【题型】证明题　【知识点】立体几何　【难度】medium
如图，点 \(D\) 是以 \(AB\) 为直径的半圆上的动点，已知 \(AB = BC = 3\)，且 \(BC \perp\) 平面 \(ABD\)。

\vspace{0.5cm}

\noindent
(1) 证明：平面 \(BCD \perp\) 平面 \(ACD\)；\\
(2) 若点 \(E\) 满足 \(\overrightarrow{CE} = 2\overrightarrow{EA}\)，当三棱锥 \(C-ABD\) 的体积取得最大值时，求平面 \(BED\) 与平面 \(AEB\) 所成的锐二面角的余弦值。
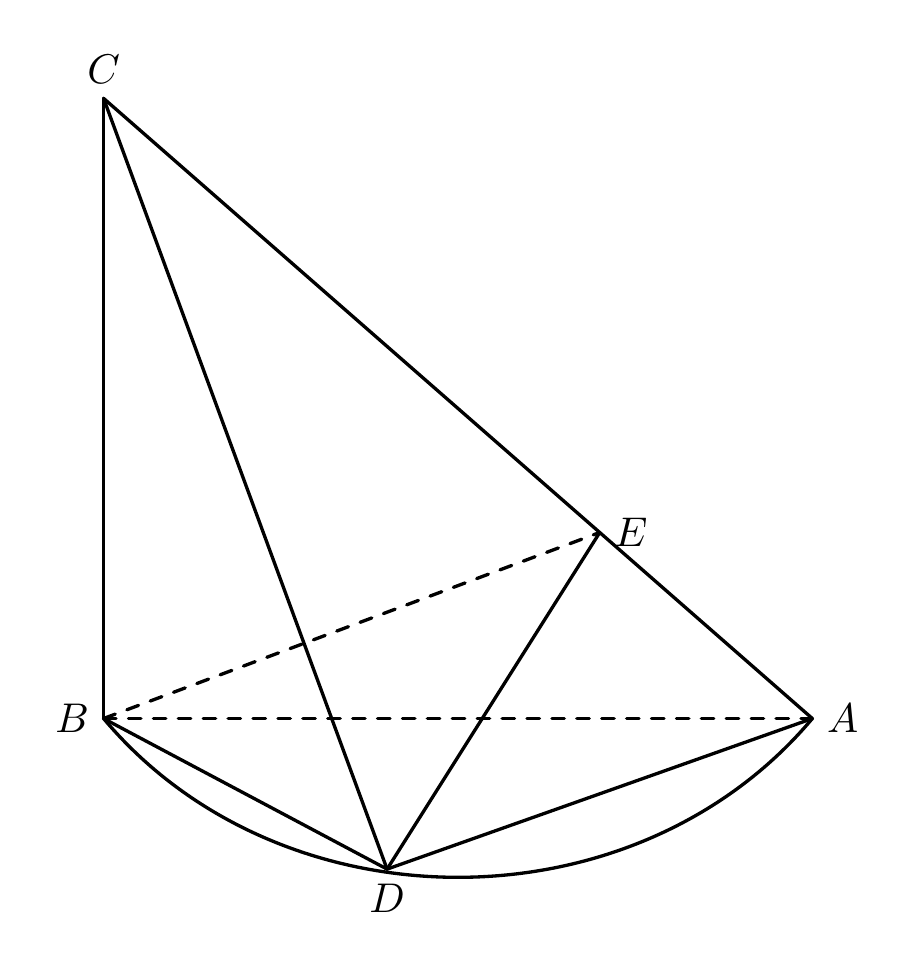
【解答】
\textbf{【详解】}

\vspace{0.3cm}
\noindent
(1) 证明：因为 \(BC \perp\) 平面 \(ABD\)，\(AD \subset\) 平面 \(ABD\)，所以 \(BC \perp AD\)，\\
因为 \(AB\) 为半圆的直径，所以 \(AD \perp BD\)，\\
因为 \(BC \cap BD = B\)，\(BC, BD \subset\) 平面 \(BCD\)，所以 \(AD \perp\) 平面 \(BCD\)，\\
因为 \(AD \subset\) 平面 \(ACD\)，所以平面 \(BCD \perp\) 平面 \(ACD\)。

\vspace{0.3cm}
\noindent
(2) \textbf{方法1：}
\[
V_{C-ABD} = \frac{1}{6}AD \cdot BD \cdot 3 \le \frac{1}{4}(AD^2 + BD^2) = \frac{9}{4},
\]
当且仅当 \(AD = BD\) 时等号成立。\\
设圆心为 \(O\)，连接 \(OD\)，在平面 \(ABD\) 上过 \(O\) 作 \(OF \perp BE\)，连接 \(DF\)，在平面 \(ABE\) 上过 \(E\) 作 \(EG \perp AB\)，如图所示。

\vspace{0.3cm}

\noindent
因为 \(AO = BO\)，\(AD = BD\)，所以 \(DO \perp AB\)，\\
因为 \(BC \perp\) 平面 \(ABD\)，\(BC \subset\) 平面 \(ABC\)，所以平面 \(ABC \perp\) 平面 \(ABD\)，\\
因为 \(DO \subset\) 平面 \(ABD\)，平面 \(ABC \cap\) 平面 \(ABD = AB\)，所以 \(DO \perp\) 平面 \(ABC\)，\(BE \subset\) 平面 \(ABC\)，\\
则 \(DO \perp BE\)，\(OF\)，\(DO \cap OF = O\)，\(DO, OF \subset\) 平面 \(DOF\)，所以 \(BE \perp\) 平面 \(DOF\)，而 \(DF \subset\) 平面 \(DOF\)，\\
于是 \(BE \perp DF\)，所以 \(\angle DFO\) 为平面 \(BED\) 与平面 \(AEB\) 的夹角，\\
在平面 \(ABC\) 上，\(EG \parallel BC\)，有 \(\frac{EG}{BC} = \frac{AE}{AC} = \frac{AG}{AB}\)，得 \(EG = AG = 1\)，\(BG = 2\)，\\
\(\triangle BOF \sim \triangle BEG\)，有 \(\frac{OF}{EG} = \frac{BO}{BE}\)，得 \(OF = \frac{3\sqrt{5}}{10}\)，\\
则 \(\tan \angle DFO = \frac{DO}{OF} = \sqrt{5}\)，\(\cos \angle DFO = \frac{\sqrt{6}}{6}\)，\\
平面 \(BED\) 与平面 \(AEB\) 所成锐角的余弦值为 \(\frac{\sqrt{6}}{6}\)。

\vspace{0.3cm}
\noindent
\textbf{方法2：}\\
据（1）知，\(BC \perp\) 面 \(ABD\)，
\[
V_{C-ABD} = \frac{1}{3}BC \cdot S_{ABD} = \frac{1}{2}BD \cdot AD \le \frac{1}{4}(BD^2 + AD^2) = \frac{1}{4}AB^2 = \frac{9}{4},
\]
当 \(BD = AD\) 时，\(V_{C-ABD}\) 达到最大。\\
过点 \(D\) 作 \(DO \perp AB\) 于 \(O\)，建立以 \(O\) 为原点，\(OD\) 为 \(x\) 轴，\(OA\) 为 \(y\) 轴，过 \(O\) 点垂直于平面 \(ABD\) 的方向为 \(z\) 轴。设平面 \(BED\) 与平面 \(AEB\) 的法向量分别为 \(\vec{n_1}\)，\(\vec{n_2}\)。\\
则点 \(B\left(0,-\frac{3}{2},0\right)\)，\(A\left(0,\frac{3}{2},0\right)\)，\(D\left(\frac{3}{2},0,0\right)\)，\(E\left(0,\frac{1}{2},1\right)\)，\(C\left(0,-\frac{3}{2},3\right)\)。\\
\(\therefore \overrightarrow{BD} = \left(\frac{3}{2},\frac{3}{2},0\right)\)，\(\overrightarrow{BE} = (0,2,1)\)；则
\[
\begin{cases}
\overrightarrow{BD} \cdot \vec{n_1} = 0 \\
\overrightarrow{BE} \cdot \vec{n_1} = 0
\end{cases}
\implies
\begin{cases}
x + y = 0 \\
2y + z = 0
\end{cases};
\]
令 \(x = 1\)，可得 \(\vec{n_1} = (1,-1,2)\)；因为平面 \(AEB\) 的法向量为 \(\vec{n_2} = (1,0,0)\)。\\
则平面 \(BED\) 与平面 \(AEB\) 夹角的余弦值
\[
\cos \theta = \frac{|\vec{n_1} \cdot \vec{n_2}|}{|\vec{n_1}| \cdot |\vec{n_2}|} = \frac{\sqrt{6}}{6}.
\]

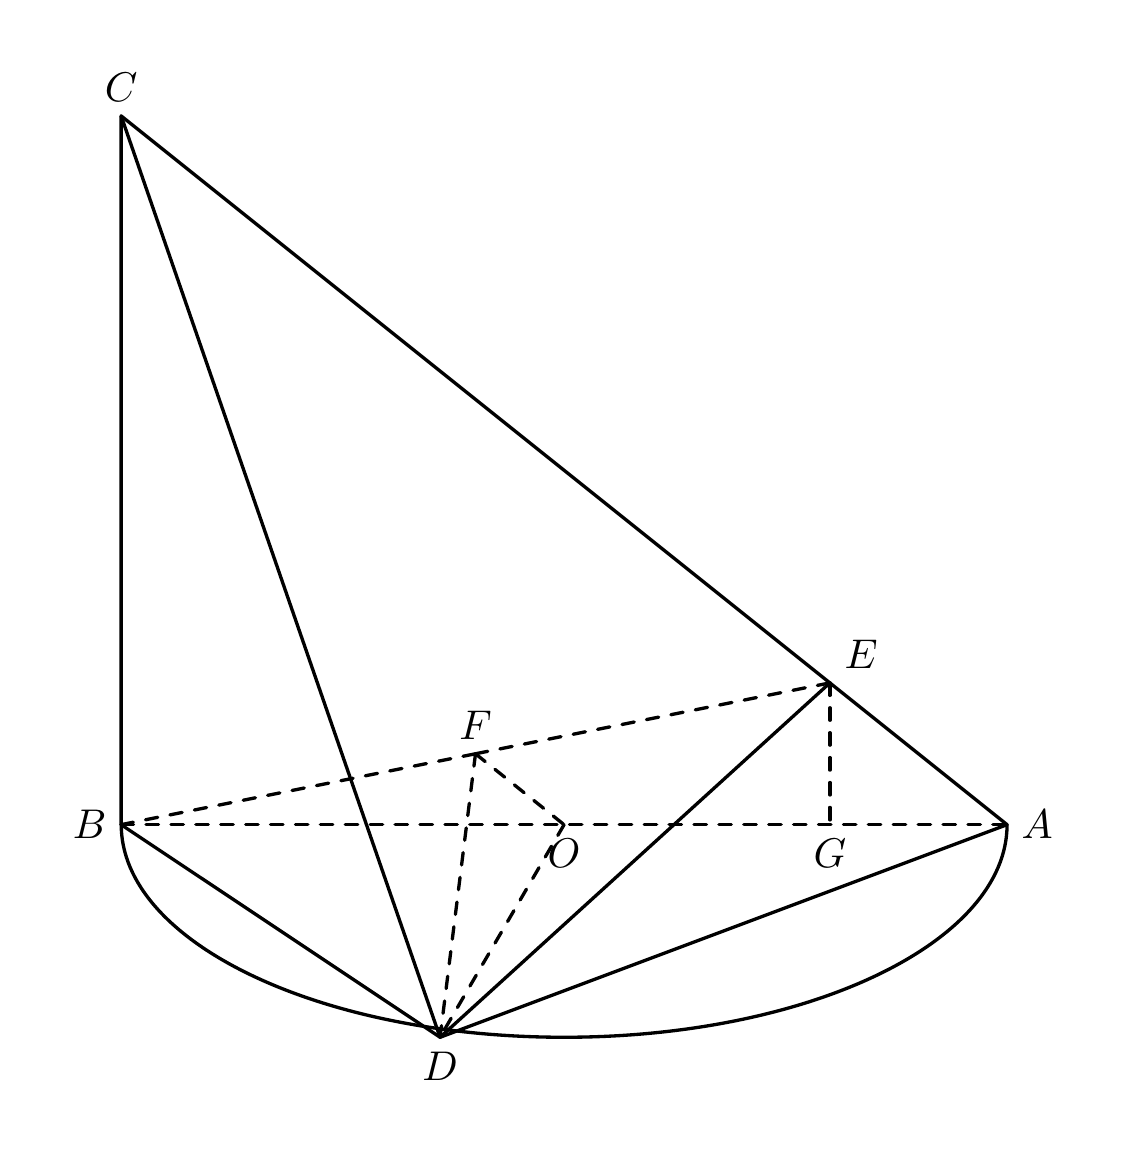
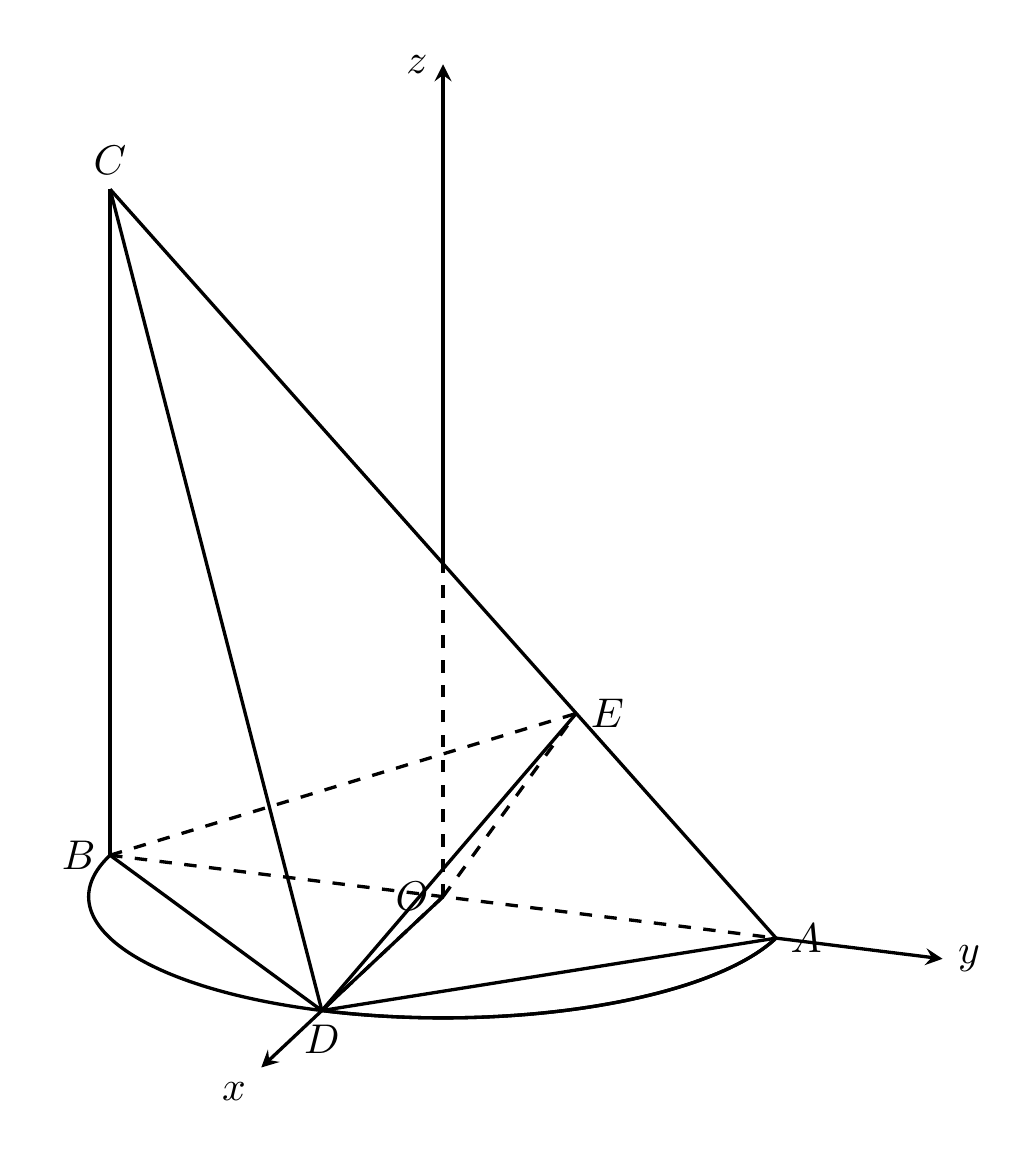